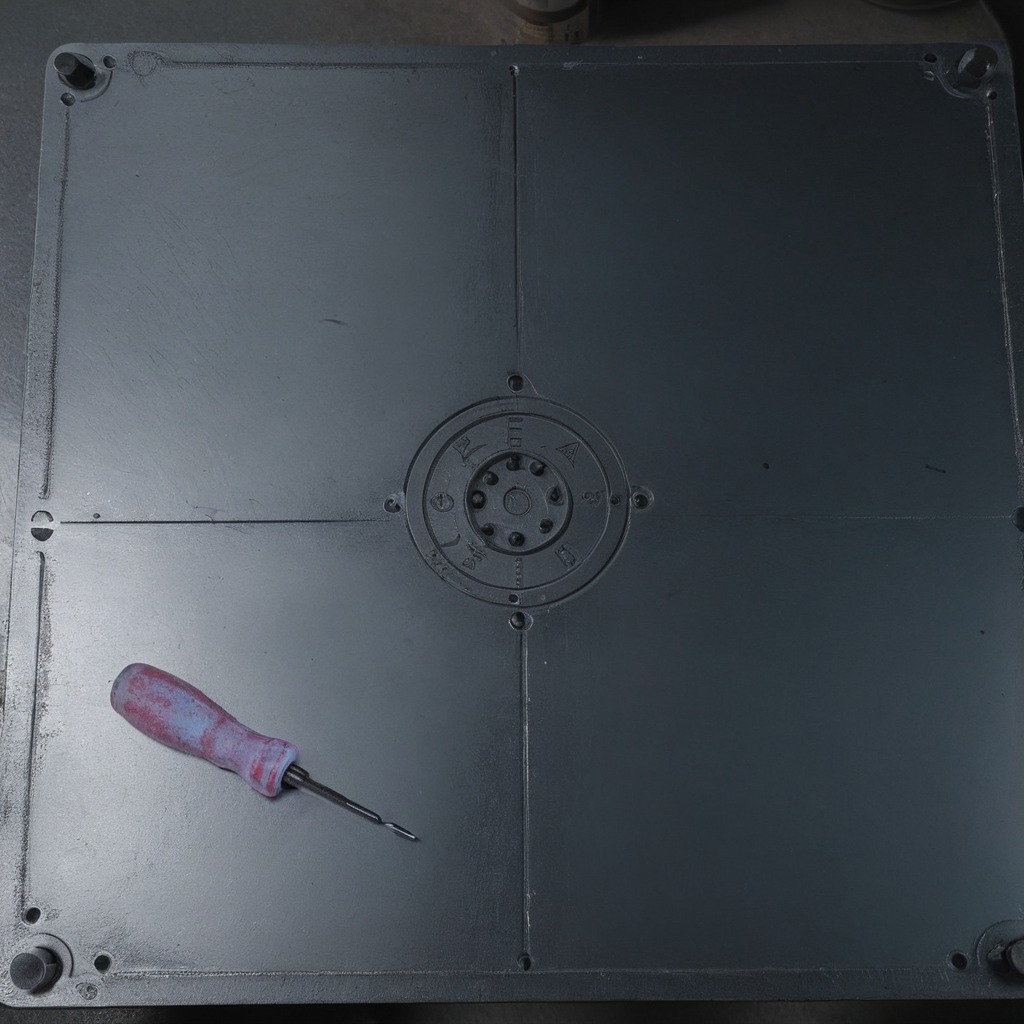
A screwdriver is lying on a cold steel table in a mining workshop gritty textures